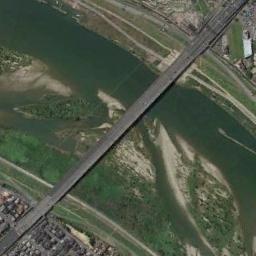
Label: bridge